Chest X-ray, AP view. Patient: 60 years old, sex M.
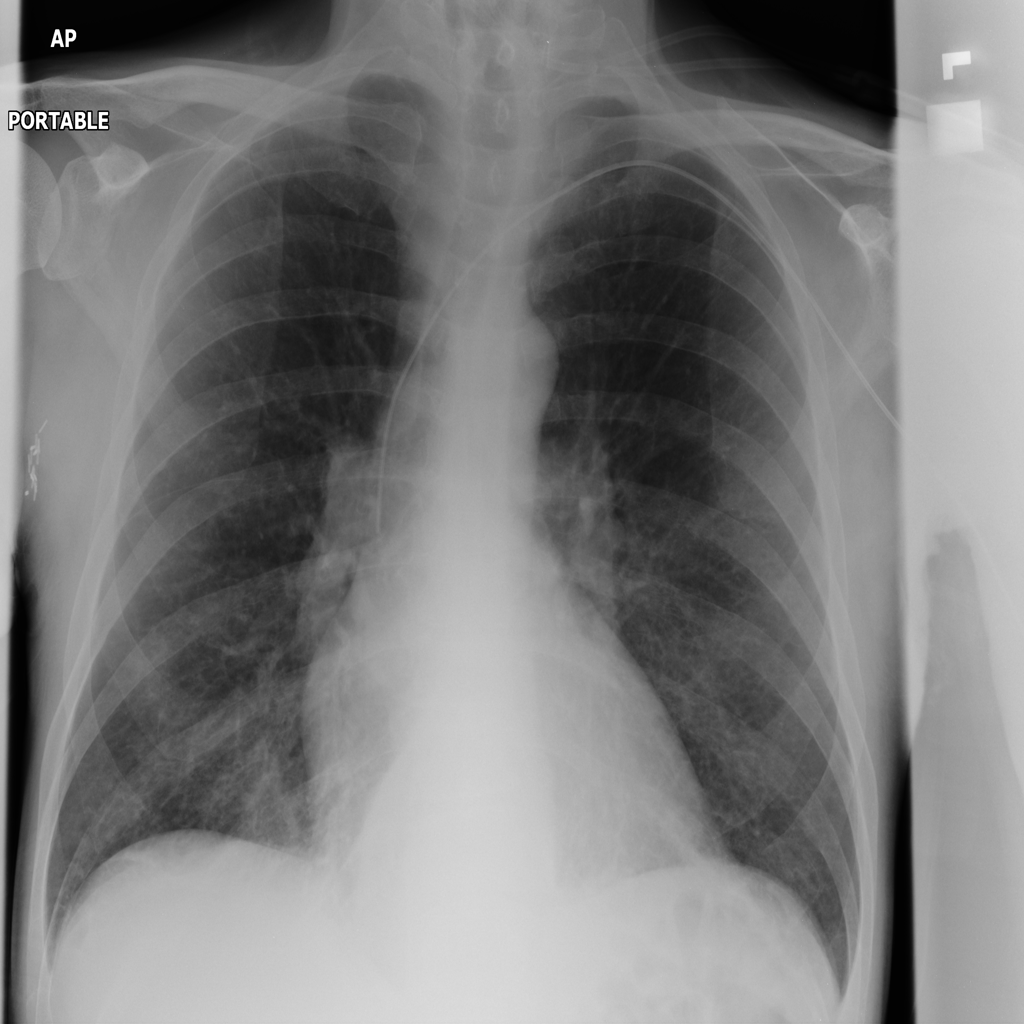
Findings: Hernia, Infiltration